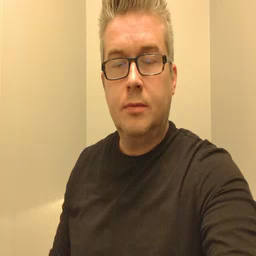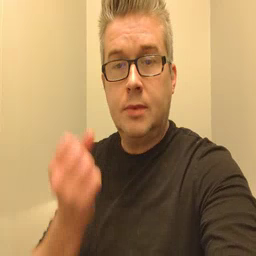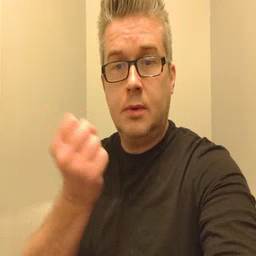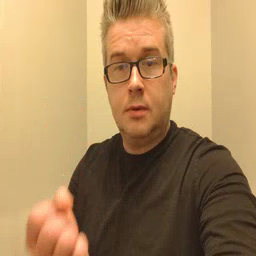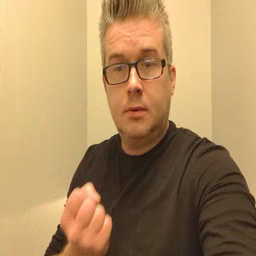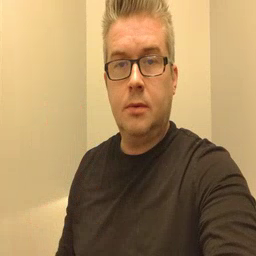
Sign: drawer